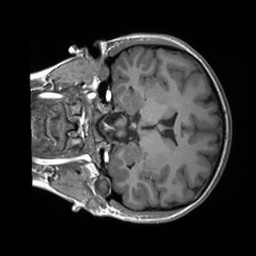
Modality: T1w
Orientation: coronal
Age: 26
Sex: female
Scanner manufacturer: siemens
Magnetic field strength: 3 T
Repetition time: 1.8 s
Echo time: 0.00232 s